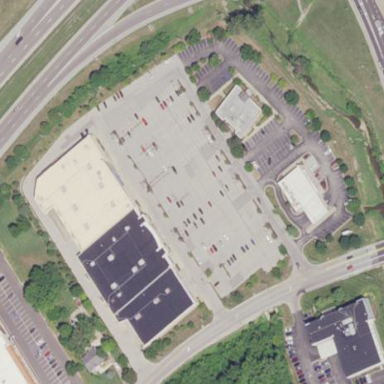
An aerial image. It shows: Retail area.